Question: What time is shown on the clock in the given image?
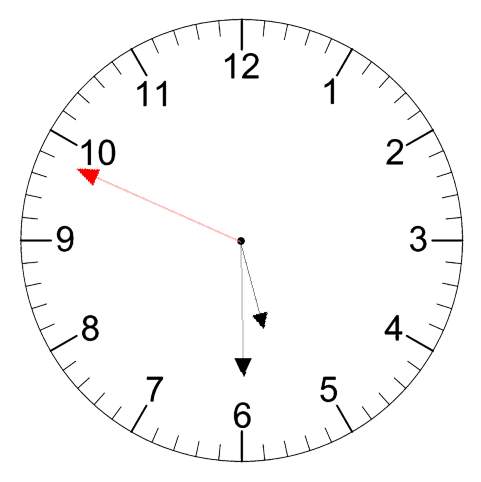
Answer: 05:29:49